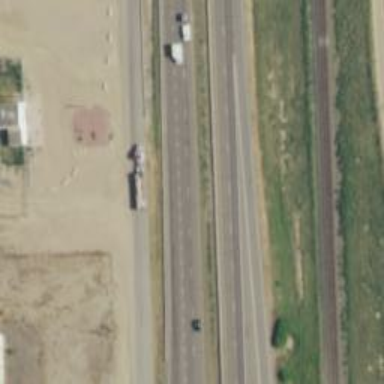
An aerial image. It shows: Asphalt motorway.